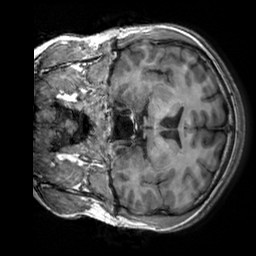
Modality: T1w
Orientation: coronal
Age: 29
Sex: male
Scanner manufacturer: siemens
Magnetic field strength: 3 T
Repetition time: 2.3 s
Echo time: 0.00303 s